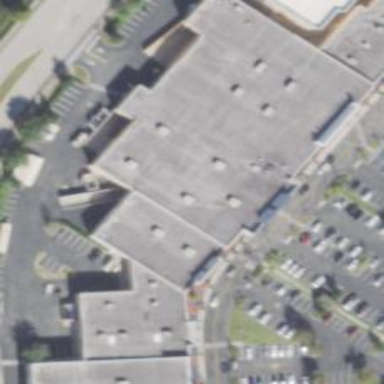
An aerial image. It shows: Commercial building.